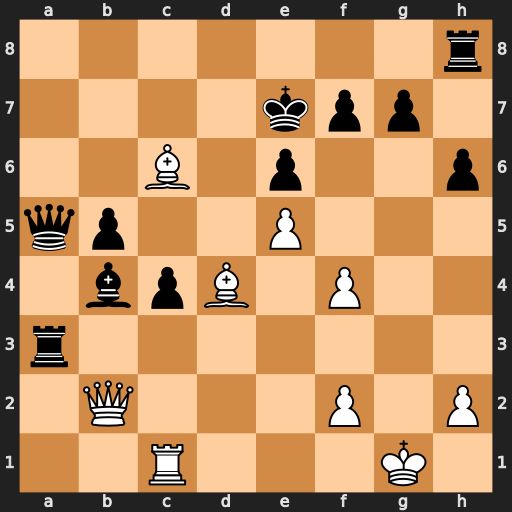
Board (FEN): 7r/4kpp1/2B1p2p/qp2P3/1bpB1P2/r7/1Q3P1P/2R3K1
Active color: w
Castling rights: -
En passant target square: -
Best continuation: Bb6 c3 Bxa5 cxb2 Bxb4+ Kd8 Rd1+